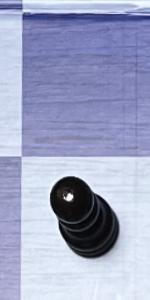
Label: Pawn_Black